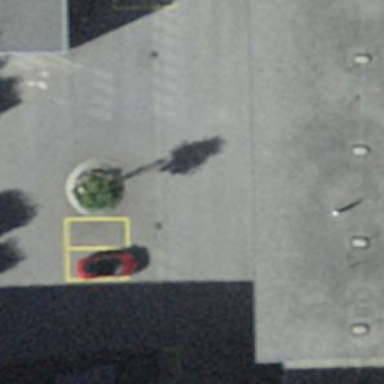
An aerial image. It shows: Parking area with asphalt surface.